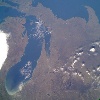
Label: land